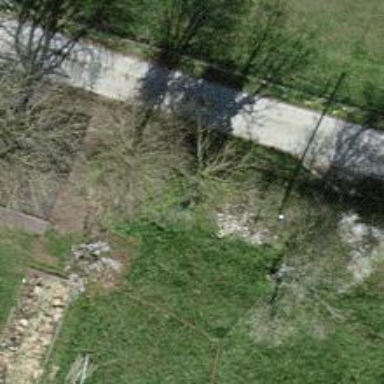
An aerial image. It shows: Broadleaved tree in natural setting.